Field crop: maize
Growth stage: 2
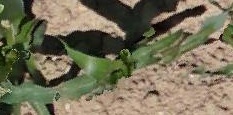
Species: maize